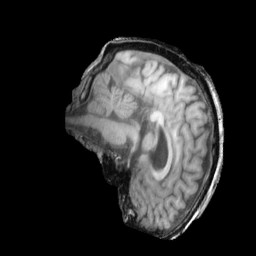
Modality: T1w
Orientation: sagittal
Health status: ill
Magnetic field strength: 3 T